Question: I have an accordion style menu that floats to the right of the page. It takes up a lot of space and I would like to find a way to make it hidden.
How can I make an orange box to be put in its place and whenever hovered, the menu appears.
EXAMPLE:

My menu: <URL>
HTML:
'''
<ul class="menu">
<li class="item1"><a href="#">ABOUT US</a>
<ul>
<li class="subitem1"><a href="#">About Us</a></li>
<li class="subitem2"><a href="#">Strange "Stuff"</a></li>
<li class="subitem3"><a href="#">Automatic Fails</a></li>
<li class="subitem1"><a href="#">Cute Kittens</a></li>
<li class="subitem2"><a href="#">Strange "Stuff"</a></li>
<li class="subitem3"><a href="#">Automatic Fails</a></li>
</ul>
</li>
<li class="item2"><a href="#">ACADEMICS</a>
<ul>
<li class="subitem1"><a href="#">Cute Kittens</a></li>
<li class="subitem2"><a href="#">Strange "Stuff"</a></li>
<li class="subitem3"><a href="#">Automatic Fails</a></li>
</ul>
</li>
<li class="item3"><a href="#">RESOURCES</a>
<ul>
<li class="subitem1"><a href="#">Cute Kittens</a></li>
<li class="subitem2"><a href="#">Strange "Stuff"</a></li>
<li class="subitem3"><a href="#">Automatic Fails</a></li>
</ul>
</li>
<li class="item4"><a href="#">DEPARTMENTS</a>
<ul>
<li class="subitem1"><a href="#">Cute Kittens</a></li>
<li class="subitem2"><a href="#">Strange "Stuff"</a></li>
<li class="subitem3"><a href="#">Automatic Fails</a></li>
</ul>
</li>
<li class="item5"><a href="#">FAQs</a>
<ul>
<li class="subitem1"><a href="#">Cute Kittens</a></li>
<li class="subitem2"><a href="#">Strange "Stuff"</a></li>
<li class="subitem3"><a href="#">Automatic Fails</a></li>
</ul>
</li>
</ul>
'''
CSS:
'''
body {
font-size: 100%;
background:#cccccc;
}
a {
text-decoration: none;
}
ul, ul ul {
margin: 0;
padding: 0;
list-style: none;
}
.menu {
float: right;
width: 300px;
height: auto;
}
.menu > li > a {
background-color: #f36f21;
border-bottom: 1px solid #444;
width: 100%;
height: 2.75em;
line-height: 2.75em;
text-indent: 2.75em;
display: block;
position: relative;
color: #fff;
}
.menu ul li a {
background: #fff;
border-bottom: 1px solid #efeff0;
width: 100%;
height: 2em;
line-height: 2em;
text-indent: 2em;
display: block;
position: relative;
color: #444;
}
.menu ul li:last-child a {
border-bottom: 1px solid #444;
}
.menu > li > a:hover, .menu > li > a.active {
background-color: #444;
border-bottom: 1px solid #f36f21;
}
.menu > li > a.active {
border-bottom: 1px solid #f36f21;
}
.menu > li > a:before {
font-size: 36px;
height: 1em;
width: 1em;
position: absolute;
left: 0;
top: 50%;
margin: -.5em 0 0 0;
}
.menu > li > ul li a:before{
content: '▶️';
font-size: 8px;
color: #bcbcbf;
position: absolute;
width: 1em;
height: 1em;
top: 0;
left: -2.7em;
}
.menu > li > ul li:hover a,
.menu > li > ul li:hover a span,
.menu > li > ul li:hover a:before {
color: #444;
}
'''
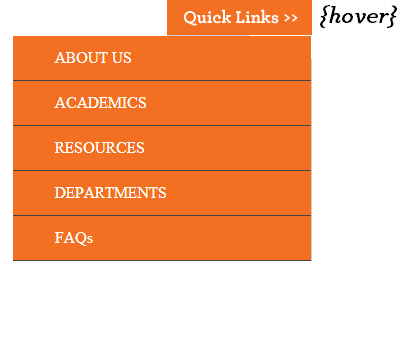
Answer: Apply a generic hide class (display:none;) to your Menu UL with a Div. Inside this Div place a Span which will act as the access point to your menu.
You can then add the following code :
'''
$('.menuAccess').hover(function () {
$('.menu').removeClass('hide');
}, function () {
$('.menu').addClass('hide');
});
'''
<URL>